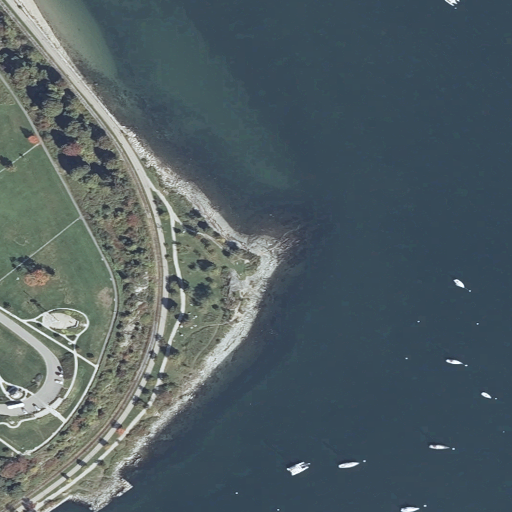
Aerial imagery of cape in Maine named Fish Point containing open water, low intensity development, open development, medium intensity development, herbaceous wetlands, and high intensity development